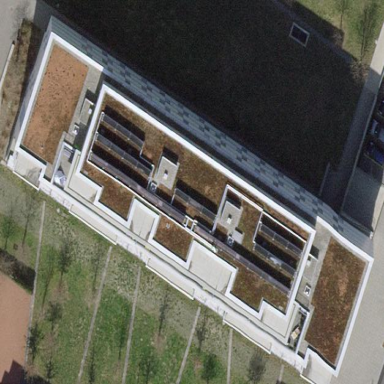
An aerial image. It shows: Flat-roofed apartment building.